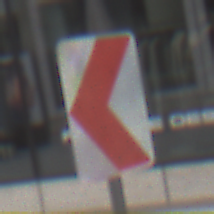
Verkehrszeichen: RichtungstafelnInKurvenKleinRechts
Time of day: Midday
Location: Outdoor (Urban)
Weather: Overcast
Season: NotSpecified
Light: Natural